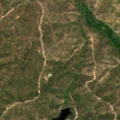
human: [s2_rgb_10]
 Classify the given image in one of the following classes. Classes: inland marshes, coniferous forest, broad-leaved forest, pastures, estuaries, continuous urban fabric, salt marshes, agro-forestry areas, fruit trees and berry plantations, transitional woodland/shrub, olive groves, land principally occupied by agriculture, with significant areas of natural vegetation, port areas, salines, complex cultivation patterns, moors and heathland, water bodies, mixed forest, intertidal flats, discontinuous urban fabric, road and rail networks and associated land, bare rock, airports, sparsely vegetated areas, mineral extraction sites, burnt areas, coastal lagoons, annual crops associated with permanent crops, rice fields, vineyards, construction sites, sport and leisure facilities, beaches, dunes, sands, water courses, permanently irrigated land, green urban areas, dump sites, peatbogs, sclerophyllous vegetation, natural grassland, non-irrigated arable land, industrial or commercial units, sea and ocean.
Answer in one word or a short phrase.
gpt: agro-forestry areas, broad-leaved forest